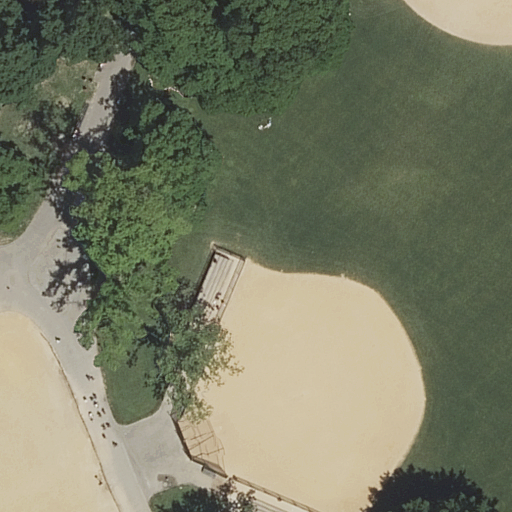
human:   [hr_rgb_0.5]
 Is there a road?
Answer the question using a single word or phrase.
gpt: yes

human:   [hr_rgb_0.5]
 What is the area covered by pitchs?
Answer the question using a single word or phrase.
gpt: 2860m2

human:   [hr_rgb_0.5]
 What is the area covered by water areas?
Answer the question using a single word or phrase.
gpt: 0m2

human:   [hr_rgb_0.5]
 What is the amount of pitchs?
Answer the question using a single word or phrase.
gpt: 3

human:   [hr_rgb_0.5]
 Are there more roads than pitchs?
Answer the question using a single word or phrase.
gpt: yes

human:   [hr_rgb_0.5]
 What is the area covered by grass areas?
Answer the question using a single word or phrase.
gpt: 2580m2

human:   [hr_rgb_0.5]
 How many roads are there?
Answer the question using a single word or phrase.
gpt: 4

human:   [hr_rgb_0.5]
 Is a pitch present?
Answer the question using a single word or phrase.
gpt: yes

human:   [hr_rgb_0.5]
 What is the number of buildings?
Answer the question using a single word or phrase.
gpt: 0

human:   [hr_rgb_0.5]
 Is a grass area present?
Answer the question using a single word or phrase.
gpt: yes

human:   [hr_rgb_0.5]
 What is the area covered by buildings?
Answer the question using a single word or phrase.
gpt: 0m2

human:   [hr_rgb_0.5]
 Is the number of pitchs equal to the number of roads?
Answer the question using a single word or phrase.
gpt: no

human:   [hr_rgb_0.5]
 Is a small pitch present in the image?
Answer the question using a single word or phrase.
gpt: yes

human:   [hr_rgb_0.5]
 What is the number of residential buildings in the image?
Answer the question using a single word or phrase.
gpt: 0

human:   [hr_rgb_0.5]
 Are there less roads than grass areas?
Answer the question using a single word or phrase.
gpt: no

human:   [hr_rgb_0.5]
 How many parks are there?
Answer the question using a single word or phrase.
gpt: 1

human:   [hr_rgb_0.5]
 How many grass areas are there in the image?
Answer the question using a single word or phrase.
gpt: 1

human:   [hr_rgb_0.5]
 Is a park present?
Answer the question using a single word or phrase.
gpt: yes

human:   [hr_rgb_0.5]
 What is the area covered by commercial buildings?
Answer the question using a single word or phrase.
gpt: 0m2

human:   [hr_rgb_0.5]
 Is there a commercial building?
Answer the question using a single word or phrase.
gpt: no

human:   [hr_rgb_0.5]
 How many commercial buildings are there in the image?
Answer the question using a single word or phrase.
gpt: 0

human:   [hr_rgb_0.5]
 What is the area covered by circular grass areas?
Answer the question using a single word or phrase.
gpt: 0m2

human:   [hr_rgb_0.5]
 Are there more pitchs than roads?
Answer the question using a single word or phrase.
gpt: no

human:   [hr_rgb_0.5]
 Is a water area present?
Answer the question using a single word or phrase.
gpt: no

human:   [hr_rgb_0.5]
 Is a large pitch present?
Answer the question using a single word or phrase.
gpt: yes

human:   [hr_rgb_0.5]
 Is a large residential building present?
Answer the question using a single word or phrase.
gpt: no

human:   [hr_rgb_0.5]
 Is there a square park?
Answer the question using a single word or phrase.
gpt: no

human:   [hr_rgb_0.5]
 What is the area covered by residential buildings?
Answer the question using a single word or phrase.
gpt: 0m2

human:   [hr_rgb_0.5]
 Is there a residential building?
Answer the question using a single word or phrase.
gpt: no

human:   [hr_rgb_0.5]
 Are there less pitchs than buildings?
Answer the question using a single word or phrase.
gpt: no

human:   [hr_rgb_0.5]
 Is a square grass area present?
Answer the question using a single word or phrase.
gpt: no

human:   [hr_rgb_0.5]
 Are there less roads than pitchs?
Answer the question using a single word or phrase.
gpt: no

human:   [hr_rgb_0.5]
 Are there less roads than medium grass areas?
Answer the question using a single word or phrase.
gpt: no

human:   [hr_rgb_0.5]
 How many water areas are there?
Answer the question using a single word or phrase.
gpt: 0

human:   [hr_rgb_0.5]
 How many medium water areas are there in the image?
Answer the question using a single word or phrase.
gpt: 0

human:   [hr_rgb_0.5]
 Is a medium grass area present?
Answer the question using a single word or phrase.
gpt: no

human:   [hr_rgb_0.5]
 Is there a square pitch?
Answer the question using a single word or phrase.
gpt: no

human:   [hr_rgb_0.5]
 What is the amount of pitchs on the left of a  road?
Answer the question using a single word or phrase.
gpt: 1

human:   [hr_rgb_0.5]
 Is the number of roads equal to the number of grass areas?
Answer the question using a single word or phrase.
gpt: no

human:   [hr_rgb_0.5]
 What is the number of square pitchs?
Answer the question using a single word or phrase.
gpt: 0

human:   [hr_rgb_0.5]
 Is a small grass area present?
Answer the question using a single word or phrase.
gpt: no

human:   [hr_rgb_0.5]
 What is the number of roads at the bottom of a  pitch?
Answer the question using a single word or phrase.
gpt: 3

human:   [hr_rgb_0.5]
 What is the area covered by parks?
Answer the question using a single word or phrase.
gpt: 10625m2

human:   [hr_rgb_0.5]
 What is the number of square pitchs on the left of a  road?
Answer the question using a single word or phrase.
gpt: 0

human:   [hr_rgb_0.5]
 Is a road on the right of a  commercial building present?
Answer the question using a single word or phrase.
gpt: no

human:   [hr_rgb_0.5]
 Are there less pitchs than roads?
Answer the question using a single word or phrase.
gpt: yes

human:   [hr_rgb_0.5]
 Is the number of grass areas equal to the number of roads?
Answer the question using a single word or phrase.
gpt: no

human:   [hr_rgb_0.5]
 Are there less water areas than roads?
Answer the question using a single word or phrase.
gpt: yes

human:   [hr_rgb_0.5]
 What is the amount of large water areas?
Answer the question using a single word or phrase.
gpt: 0

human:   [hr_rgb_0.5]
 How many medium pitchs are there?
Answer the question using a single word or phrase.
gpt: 0

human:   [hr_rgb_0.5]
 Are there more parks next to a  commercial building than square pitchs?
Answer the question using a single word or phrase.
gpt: no

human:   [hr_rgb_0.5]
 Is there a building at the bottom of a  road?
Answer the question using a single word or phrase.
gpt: no

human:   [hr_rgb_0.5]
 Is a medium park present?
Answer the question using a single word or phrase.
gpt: no

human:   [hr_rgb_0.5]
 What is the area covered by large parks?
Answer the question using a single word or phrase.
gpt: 10625m2

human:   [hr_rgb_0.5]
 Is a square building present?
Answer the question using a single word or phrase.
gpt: no

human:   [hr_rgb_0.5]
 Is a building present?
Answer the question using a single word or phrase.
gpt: no

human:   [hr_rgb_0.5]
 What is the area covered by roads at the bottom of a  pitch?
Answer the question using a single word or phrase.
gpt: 0m2

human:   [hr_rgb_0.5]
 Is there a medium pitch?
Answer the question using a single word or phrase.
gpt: no

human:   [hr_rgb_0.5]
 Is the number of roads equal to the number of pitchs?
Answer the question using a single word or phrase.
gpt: no

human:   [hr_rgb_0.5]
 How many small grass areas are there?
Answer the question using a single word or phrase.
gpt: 0

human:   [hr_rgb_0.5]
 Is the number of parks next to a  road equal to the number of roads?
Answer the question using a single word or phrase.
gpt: no

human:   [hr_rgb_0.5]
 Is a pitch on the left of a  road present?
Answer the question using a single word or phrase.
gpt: yes

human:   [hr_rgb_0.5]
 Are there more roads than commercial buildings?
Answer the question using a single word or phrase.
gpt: yes

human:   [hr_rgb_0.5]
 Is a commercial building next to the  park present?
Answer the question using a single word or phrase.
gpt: no